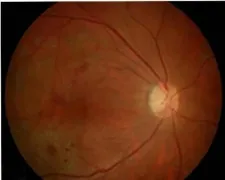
One-month postoperative appearance of right eye. Fundus photograph showed retinal hemorrhage, laser spots and attached retina with retinal atrophy.
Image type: ophthalmic_imaging (fundus_photograph)